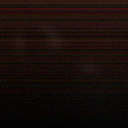
Screen state: off